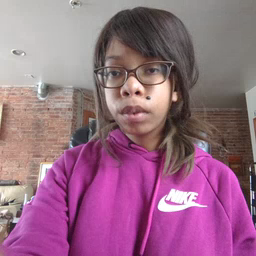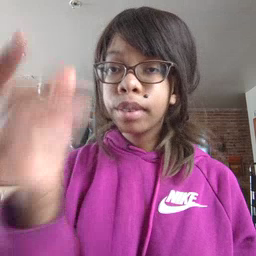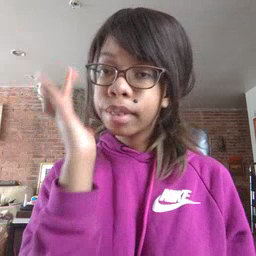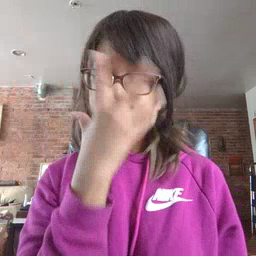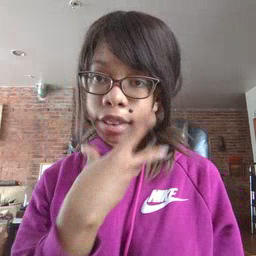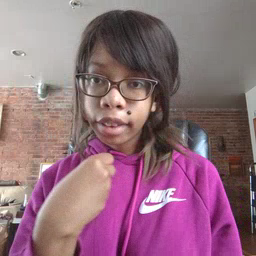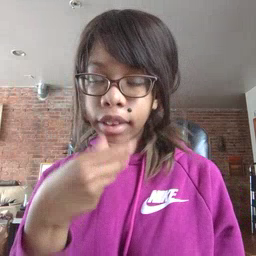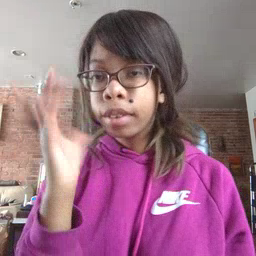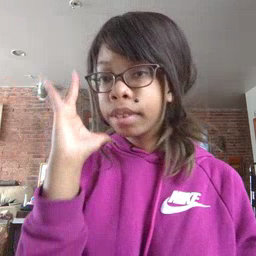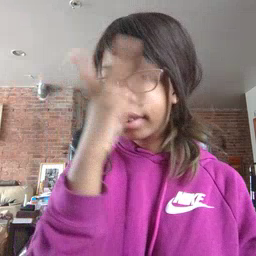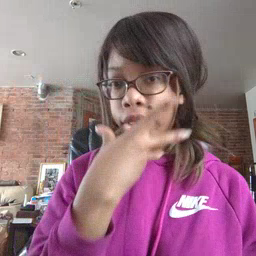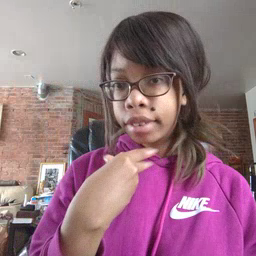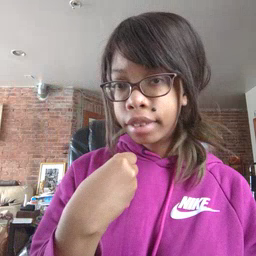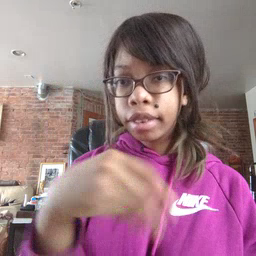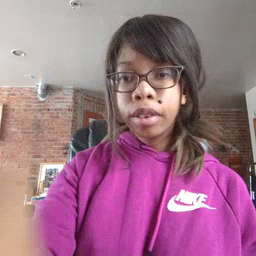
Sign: pretty